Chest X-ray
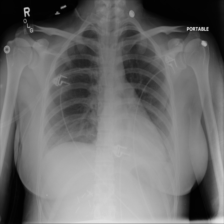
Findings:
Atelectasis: negative
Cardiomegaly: negative
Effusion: negative
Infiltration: negative
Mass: negative
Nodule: negative
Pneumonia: negative
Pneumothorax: negative
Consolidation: negative
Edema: negative
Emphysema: negative
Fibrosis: negative
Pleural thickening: negative
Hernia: negative